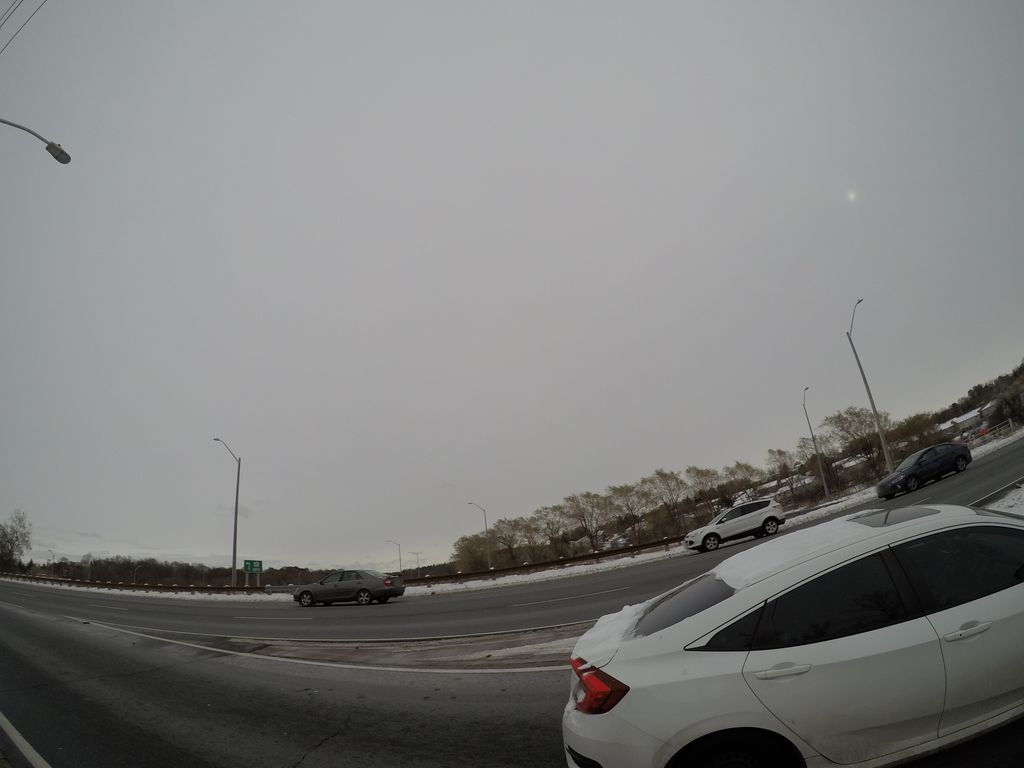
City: kitchener-waterloo